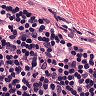
Metastatic tissue present: no